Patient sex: M
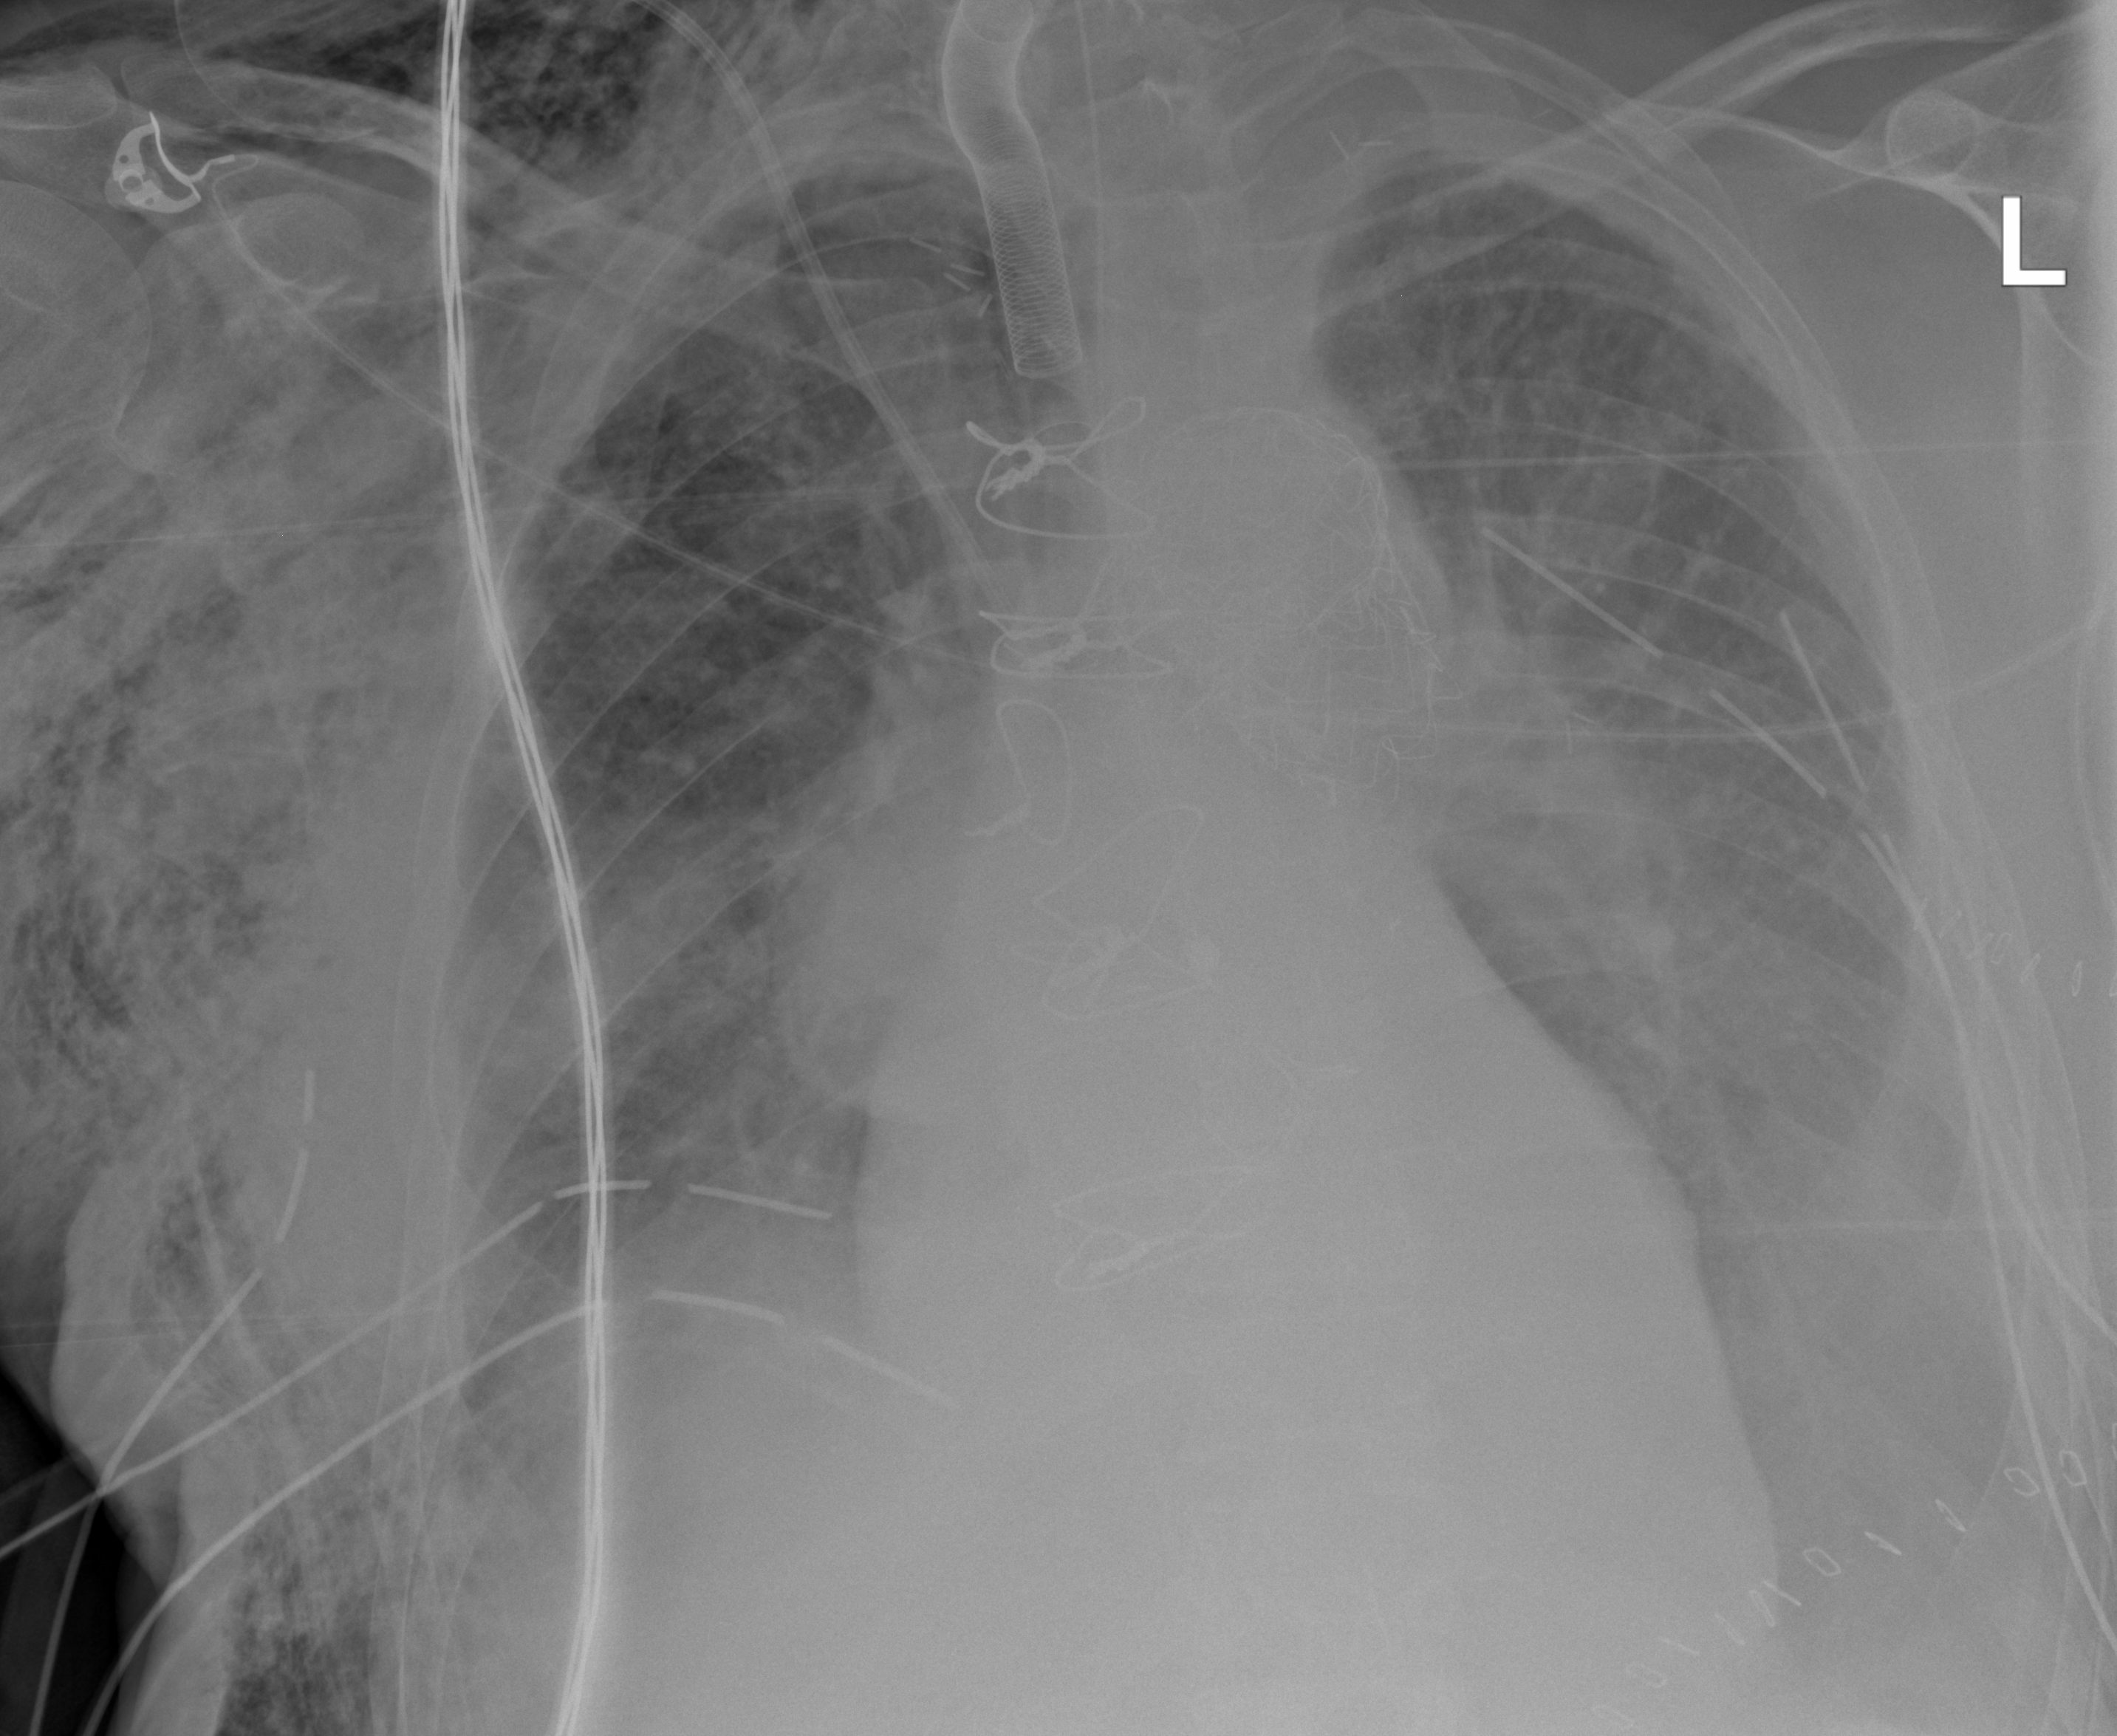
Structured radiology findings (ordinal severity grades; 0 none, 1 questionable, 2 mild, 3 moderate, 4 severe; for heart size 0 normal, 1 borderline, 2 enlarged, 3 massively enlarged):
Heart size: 1
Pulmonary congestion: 2
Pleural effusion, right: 2
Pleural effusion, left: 2
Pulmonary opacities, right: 2
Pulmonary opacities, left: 1
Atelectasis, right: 2
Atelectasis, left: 2